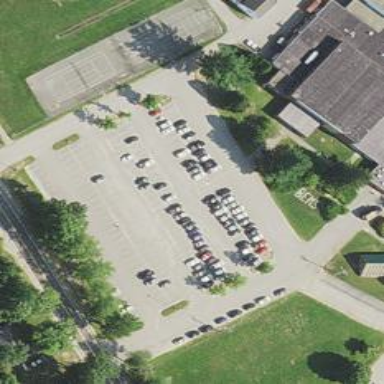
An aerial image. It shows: Parking area with asphalt surface.